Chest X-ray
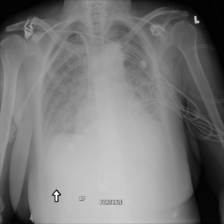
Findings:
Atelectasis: negative
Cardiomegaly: negative
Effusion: negative
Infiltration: positive
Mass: negative
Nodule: negative
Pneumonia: positive
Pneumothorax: negative
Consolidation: negative
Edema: positive
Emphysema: negative
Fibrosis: negative
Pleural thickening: negative
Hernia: negative